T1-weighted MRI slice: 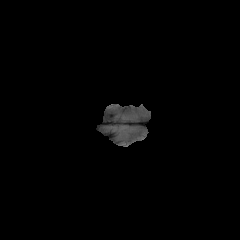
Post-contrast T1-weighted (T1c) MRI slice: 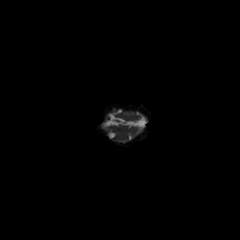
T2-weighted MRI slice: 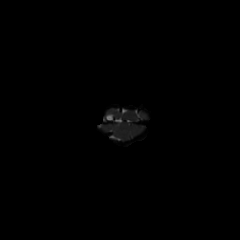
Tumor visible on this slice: no